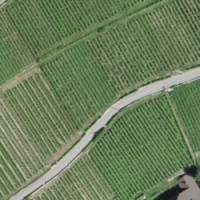
EUNIS habitat code: 40
Species observed at this site:
Asplenium trichomanes